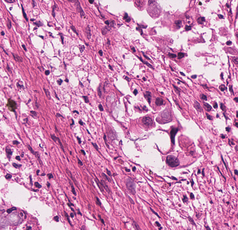
Tumor epithelial tissue: yes
Tumor-associated stroma tissue: yes
Normal tissue: no